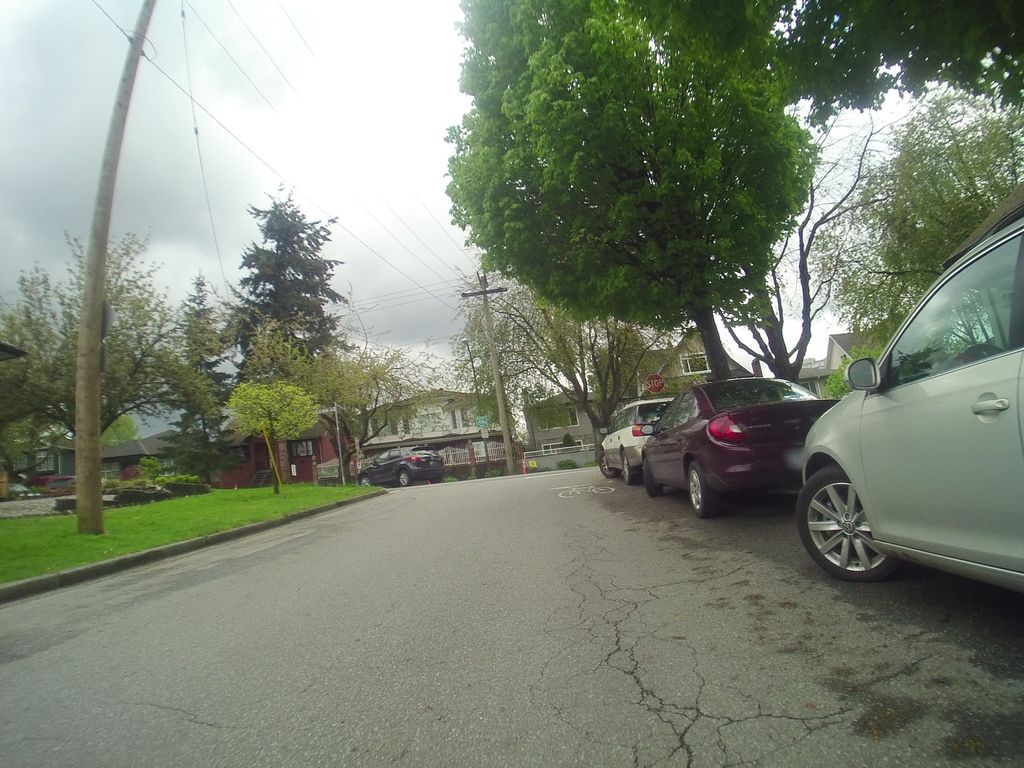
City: vancouver